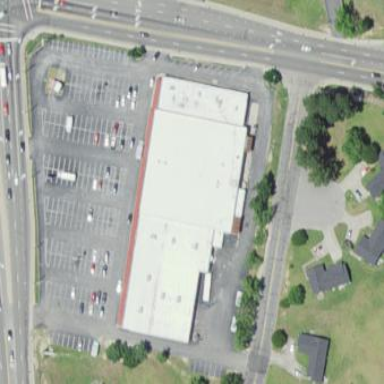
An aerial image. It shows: Retail area.